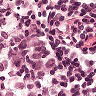
Metastatic tissue present: no